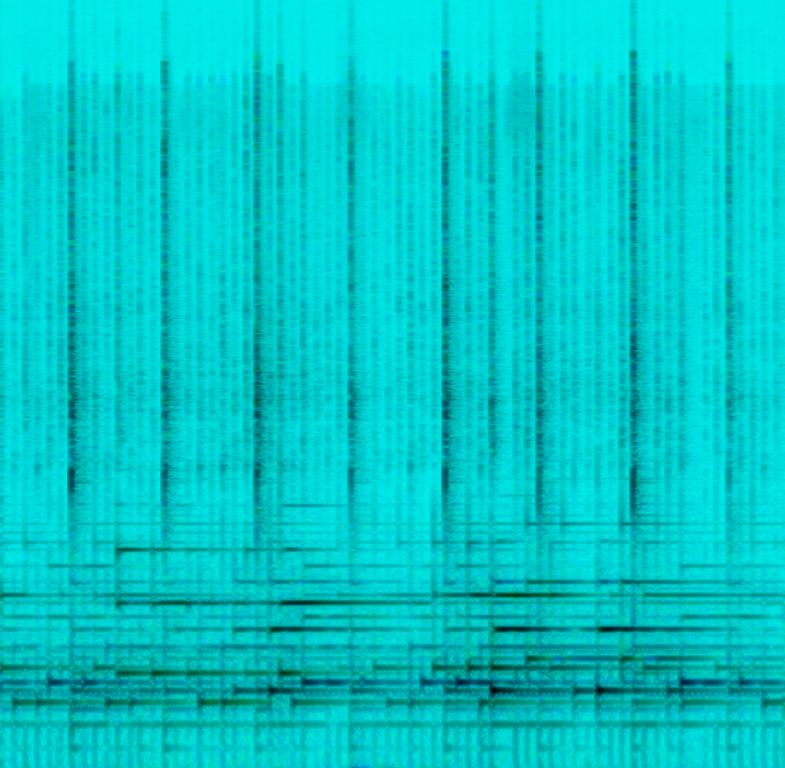
The song is instrumental. The tempo is fast with a beautifully played hand pan arrangement by a soloist. The song is ethereal and innocent in its beauty. The audio quality is average.